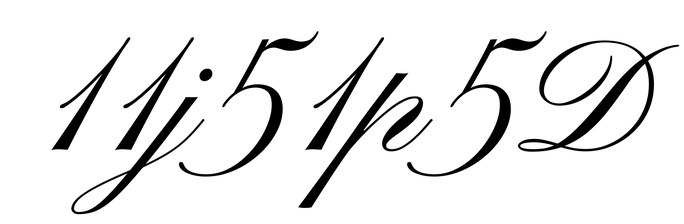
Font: PinyonScript-Regular